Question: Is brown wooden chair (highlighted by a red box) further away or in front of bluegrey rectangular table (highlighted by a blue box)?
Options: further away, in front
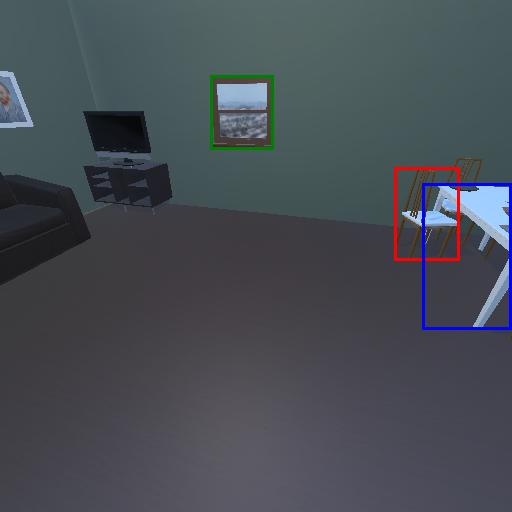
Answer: further away